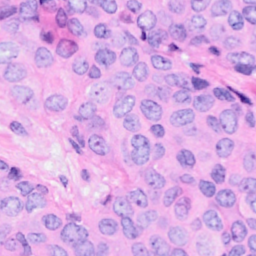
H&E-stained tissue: Breast